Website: home-depot
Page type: newsletter-management
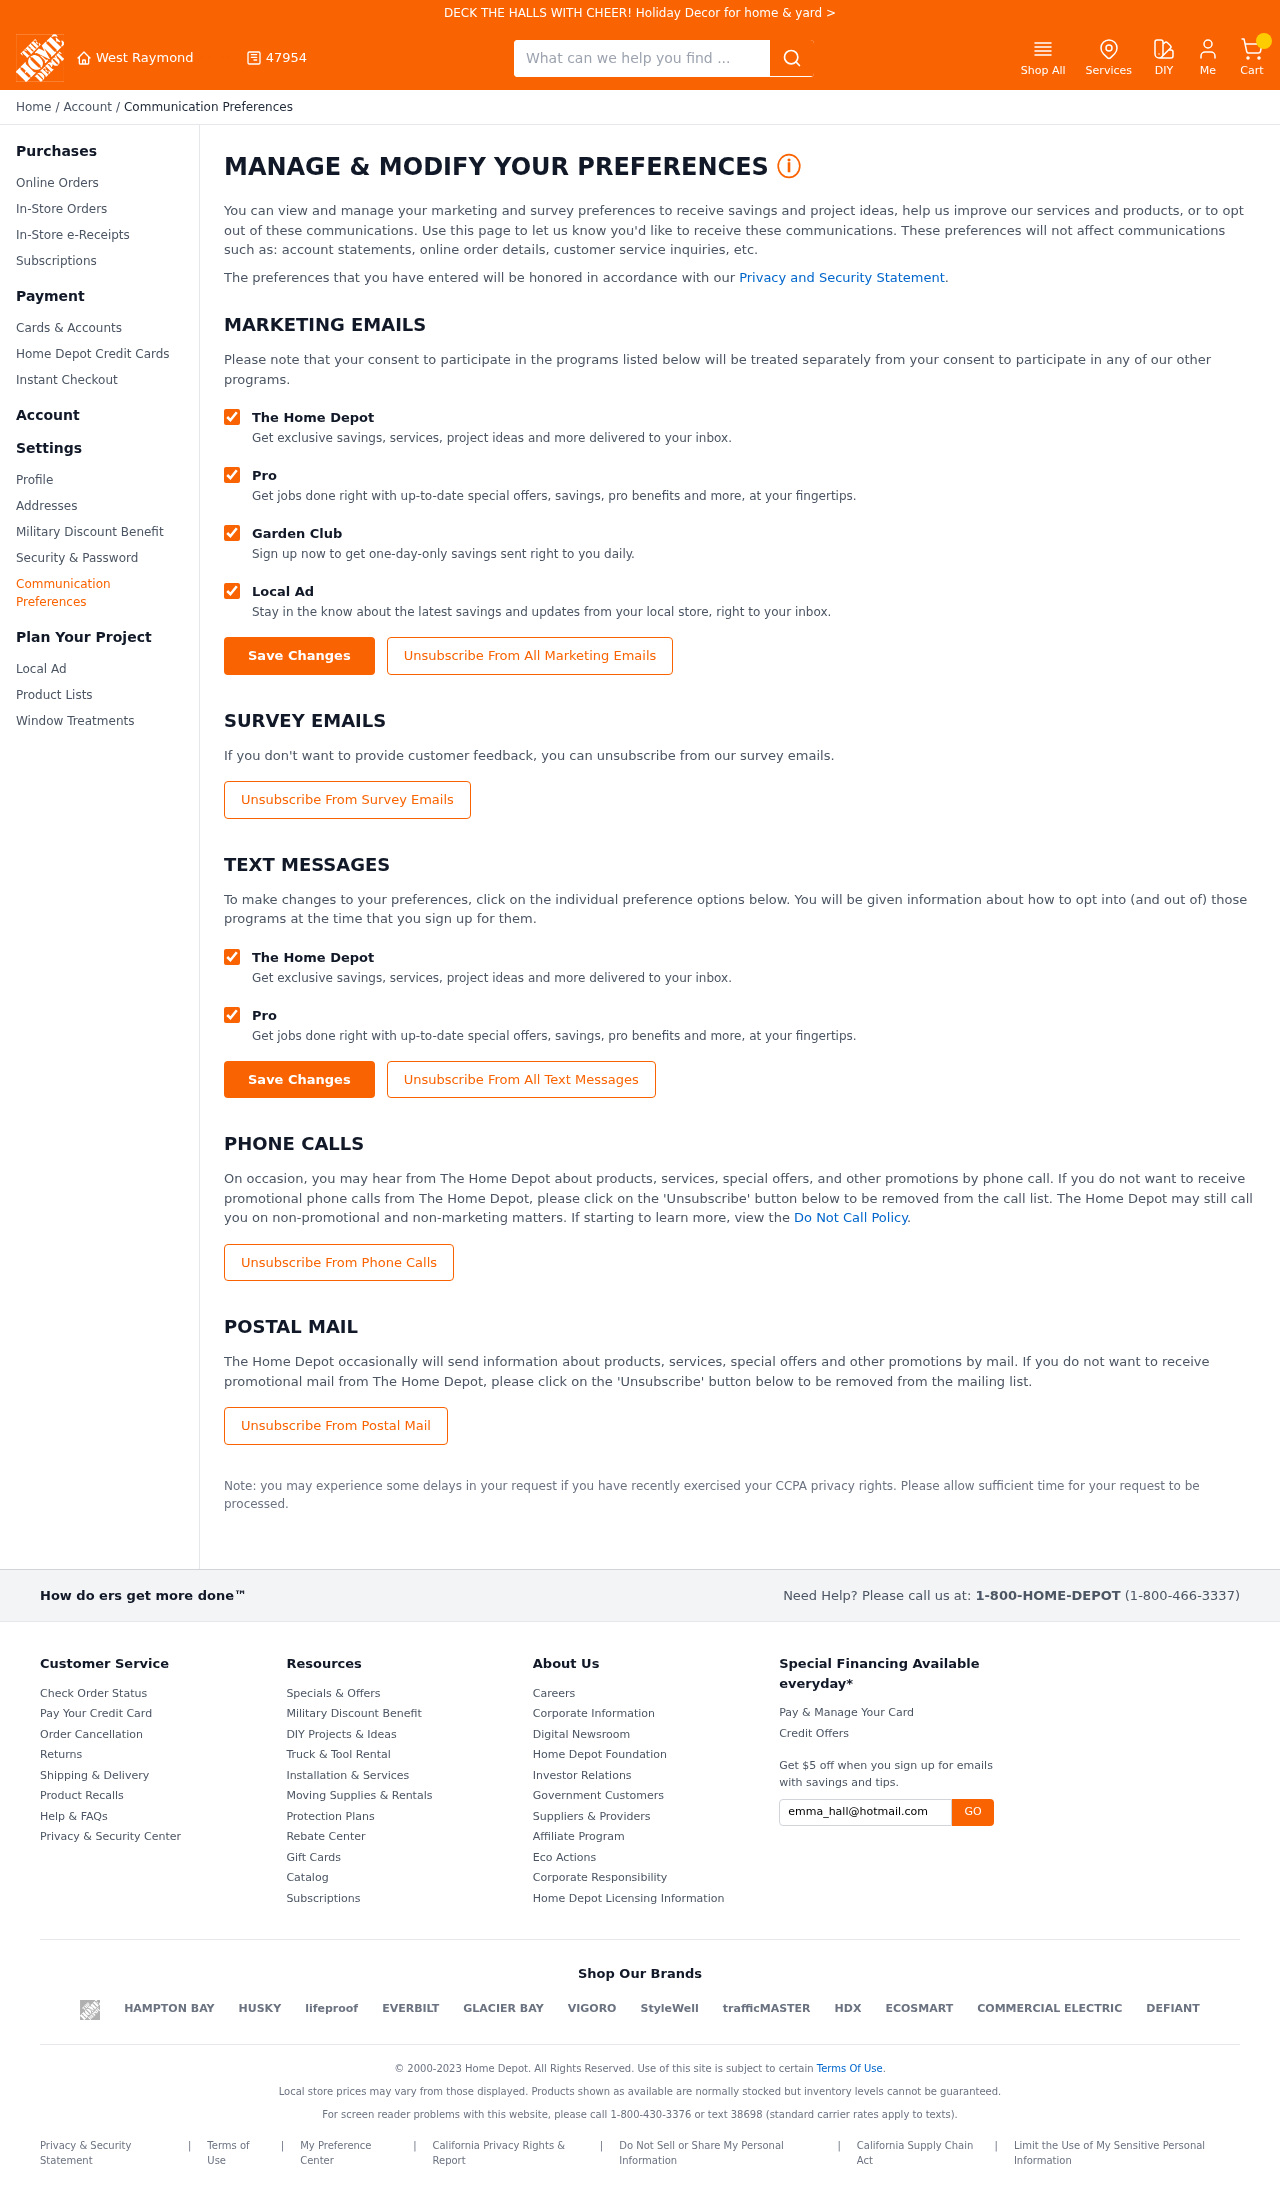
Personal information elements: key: PII_CITY
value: West Raymond
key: PII_POSTCODE
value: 47954
Search elements: key: HEADER_SEARCH
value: What can we help you find ...